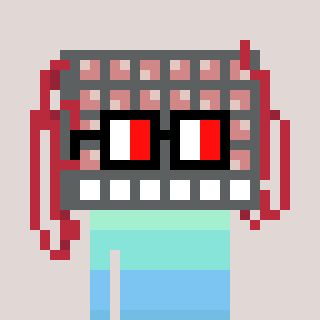
a pixel art character with square glasses with black frames and red eyes, a turing-shaped head and a slimegreen-colored body on a warm background